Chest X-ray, PA view. Patient: 60 years old, sex M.
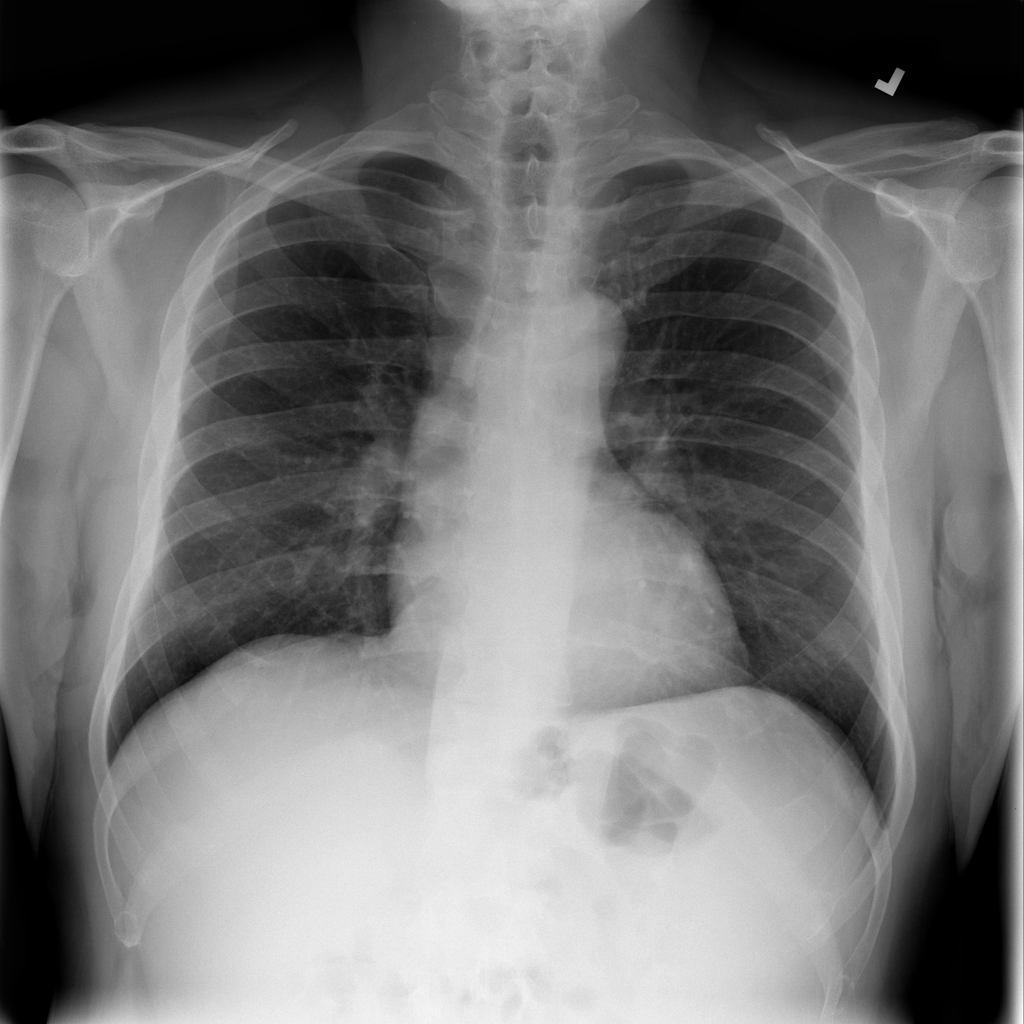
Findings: No Finding